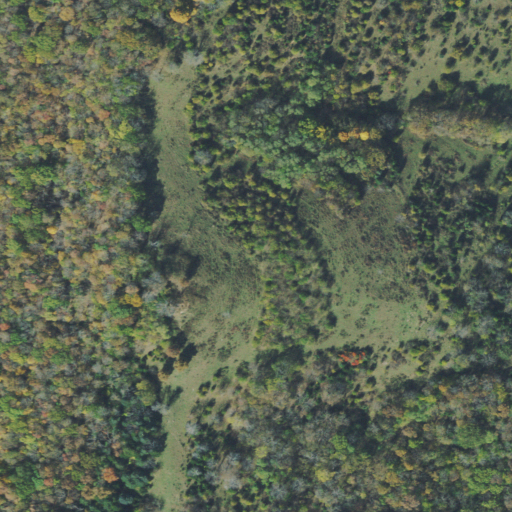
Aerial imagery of mountain in Tennessee named Blue Knob containing pasture, deciduous forest, and mixed forest